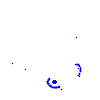
Particle: kaon